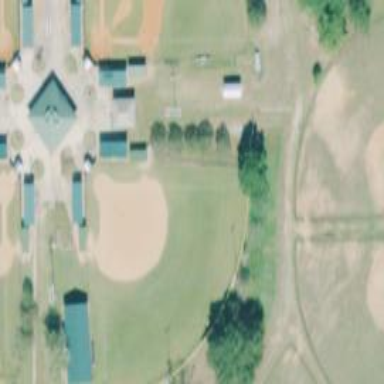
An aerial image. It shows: Softball pitch on the ground.